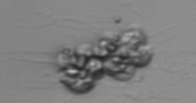
Label: Leptocylindrus_mediterraneus